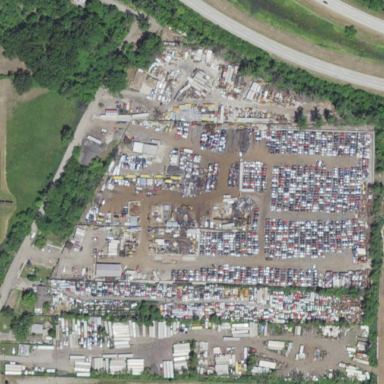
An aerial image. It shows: Scrap yard situated in industrial area.